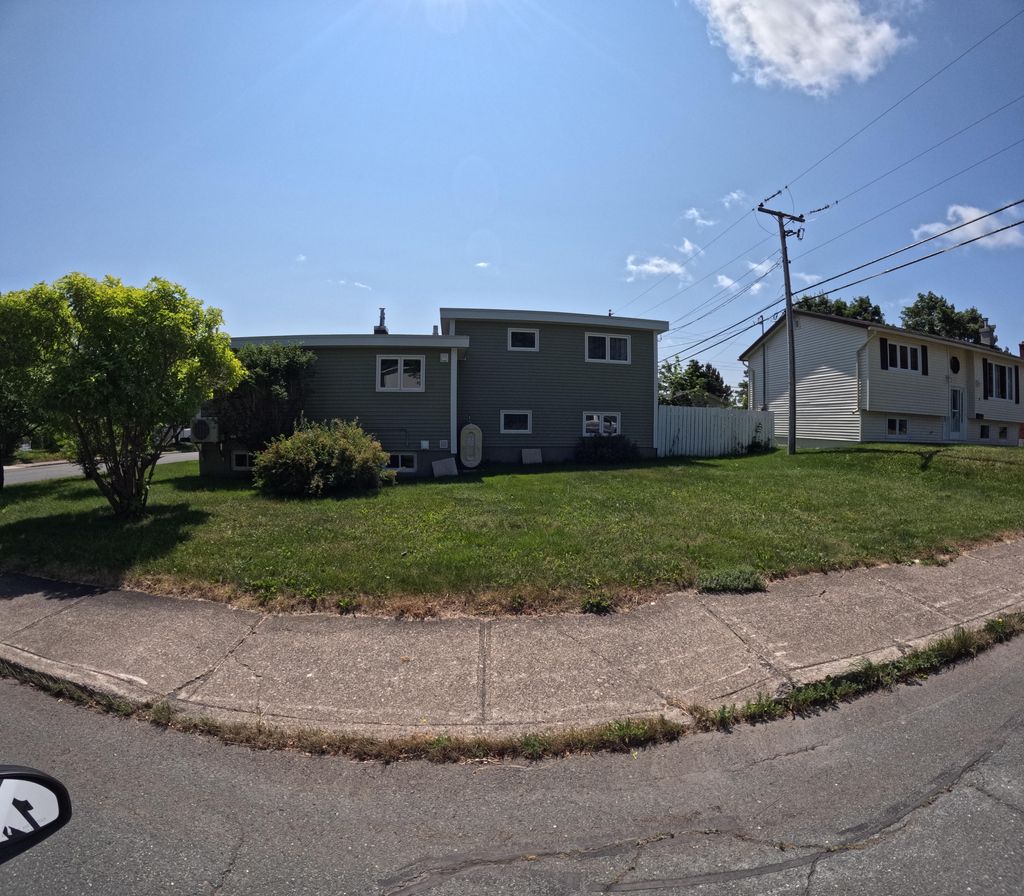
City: st_johns